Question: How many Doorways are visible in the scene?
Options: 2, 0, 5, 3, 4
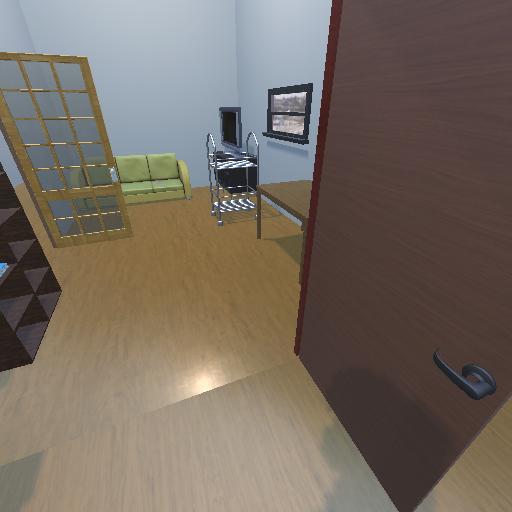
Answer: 2